Question: How do I show this in iPad application.

It looks like some kind of modal popup.
What is it called and how do I integrate it in my iPad app?
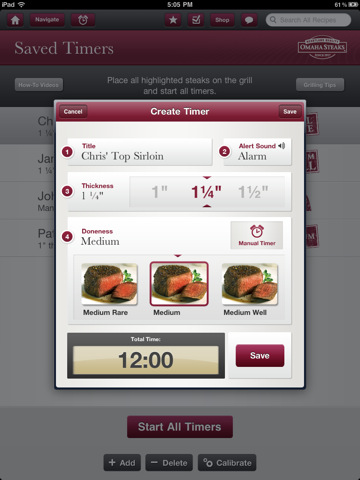
Answer: This is just a standard view controller that has been presented modally via the 'presentModalViewController:animated:' method of the "parent" view controller. To achieve the exact effect as show in the picture, simply set the 'modalPresentationStyle' property to 'UIModalPresentationFormSheet'.
If you read the Modal View Controllers section of <URL>